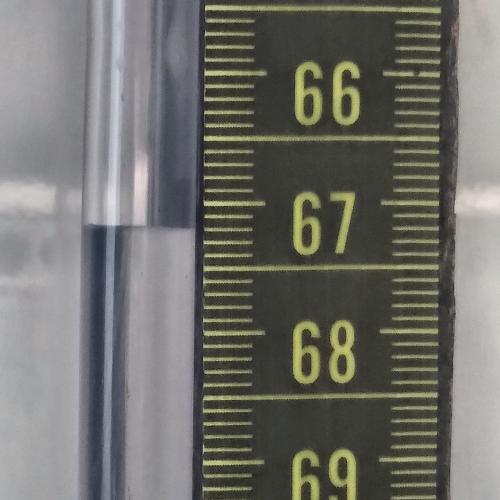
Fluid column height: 67.2 cm